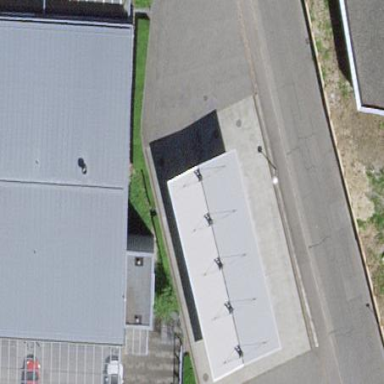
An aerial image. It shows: View of roof of building.